Aerial crown-view tile of a tropical tree (Barro Colorado Island, Panama), acquired 20240611:
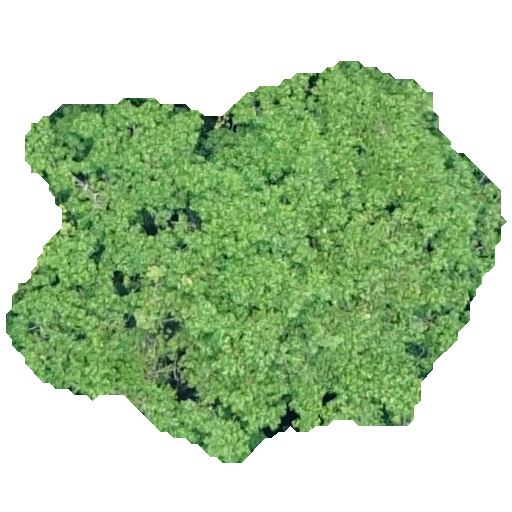
Species: Hura crepitans
GBIF accepted scientific name: Hura crepitans
Crown area: 220.013 m²